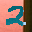
Label: 2